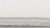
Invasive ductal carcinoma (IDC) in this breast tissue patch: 0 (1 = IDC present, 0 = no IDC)